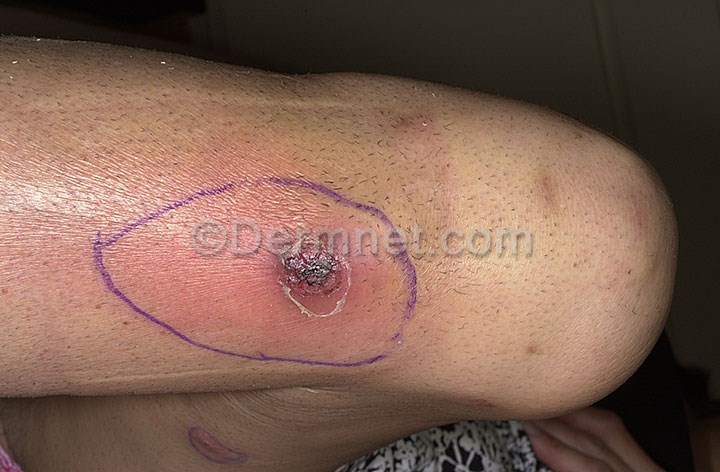
Disease: Cellulitis Impetigo and other Bacterial Infections